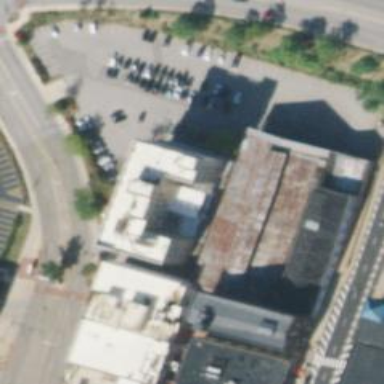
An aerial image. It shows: Building.